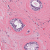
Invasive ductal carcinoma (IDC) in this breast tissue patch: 0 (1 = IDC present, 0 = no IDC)